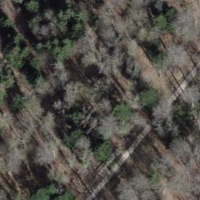
EUNIS habitat code: 44
Species observed at this site:
Tussilago farfara